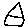
Label: house